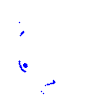
Particle: electron